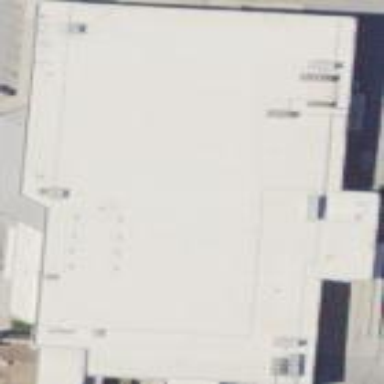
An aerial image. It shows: Supermarket located in building.